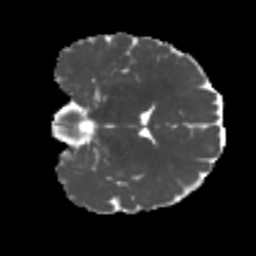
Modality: MD
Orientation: coronal
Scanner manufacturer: siemens
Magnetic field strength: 3 T
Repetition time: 4 s
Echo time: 0.0594 s